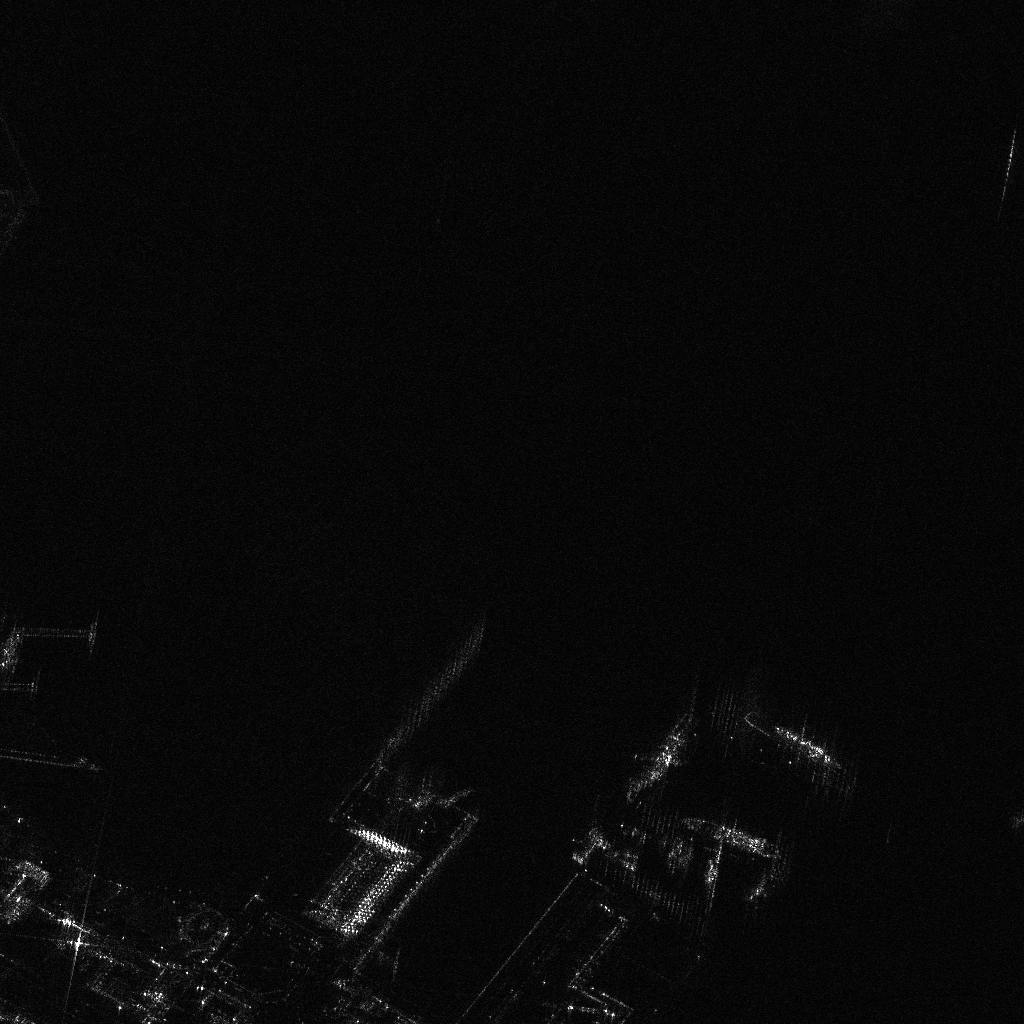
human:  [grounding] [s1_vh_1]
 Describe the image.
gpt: In the satellite image, there is  <ref>2 large container </ref> <box>[[74, 71, 82, 73, 34], [66, 80, 75, 82, 17]]</box> located at bottom right,  <ref>1 large container </ref> <box>[[63, 68, 66, 78, 42]]</box> located at bottom,  <ref>1 medium container </ref> <box>[[73, 83, 75, 87, 21]]</box> located at bottom right,  <ref>3 medium container </ref> <box>[[68, 82, 69, 87, 23], [65, 81, 66, 84, 23], [66, 81, 67, 84, 23]]</box> located at bottom.